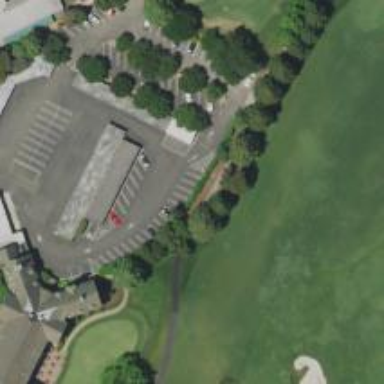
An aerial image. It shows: Golf cartpath that is also road path.